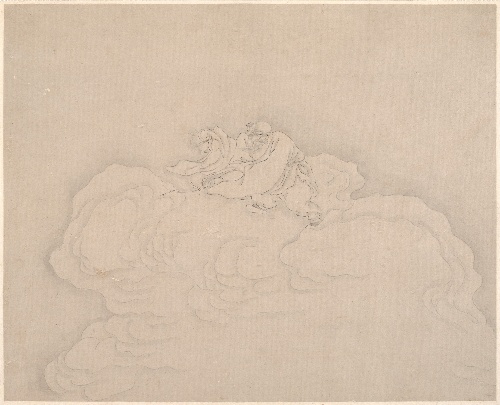
Artist: Unidentified artist
Date: 20th century
Object type: Album leaf
Classification: Paintings
Medium: Leaf from an album; ink on paper
Culture: China
Period: Qing dynasty (1644–1911)
Dimensions: H. 9 11/16 in. (24.6 cm); W. 12 in. (30.5 cm)
Department: Asian Art
Credit line: Gift of Fritzi and Murray Sanders, 1984
Accession year: 1984
Repository: Metropolitan Museum of Art, New York, NY
Tags: Peaches|Men|Clouds